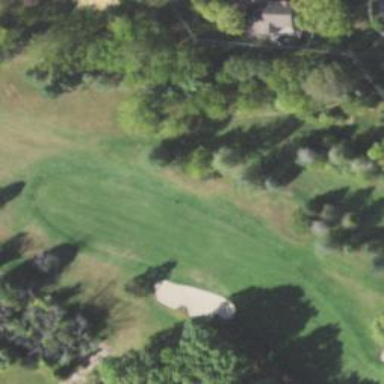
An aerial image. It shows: Golf hole.